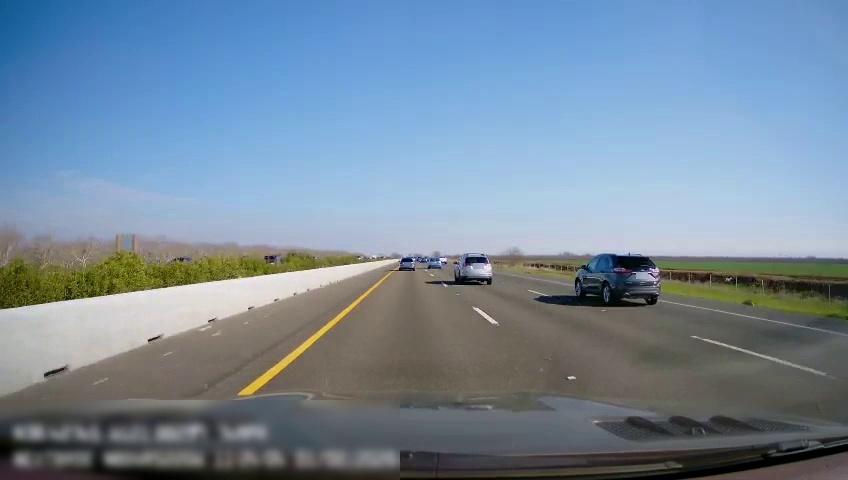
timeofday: Day
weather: Sunny
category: Drivable Space
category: Vehicles | Car
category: Vehicles | Van
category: Vehicles | Van
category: Vehicles | SUV
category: Vehicles | SUV
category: Vehicles | SUV
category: Lanes | Current Lane
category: Lanes | Current Lane
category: Lanes | Alternate Lane
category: Lanes | Alternate Lane